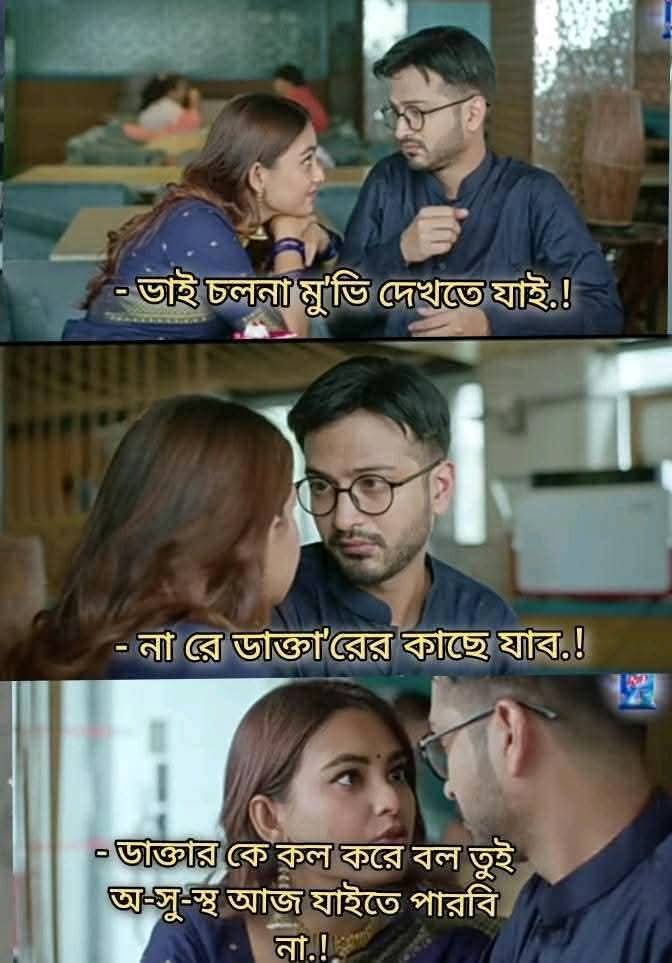
Text: - ভাই চলনা মু'ভি দেখতে যাই.!
- না রে ডাক্তা'রের কাছে যাব.!
- ডাক্তার কে কল করে বল তুই অ-সু-স্থ আজ যাইতে পারবি না.!
Label: Non Hate